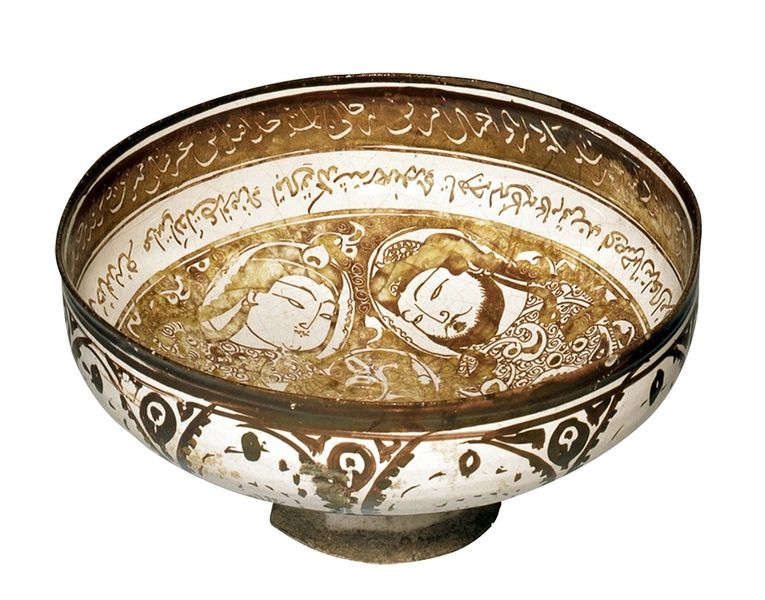
Standort: Hamburg
Institution: Museum für Kunst und Gewerbe Hamburg
Schlagwörter: trinken, schale, keramik, schrift, becken, weinglas, liebespaar, liebende, zinnglasur, schankgeschirr, lüsterdekor, römer, frittenporzellan